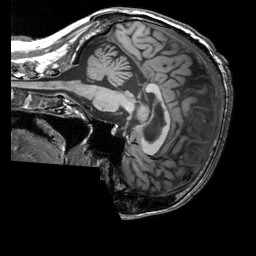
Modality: T1w
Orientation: sagittal
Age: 40
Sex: male
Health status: healthy
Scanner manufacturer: siemens
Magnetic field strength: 3 T
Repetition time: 2.3 s
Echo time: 0.00303 s